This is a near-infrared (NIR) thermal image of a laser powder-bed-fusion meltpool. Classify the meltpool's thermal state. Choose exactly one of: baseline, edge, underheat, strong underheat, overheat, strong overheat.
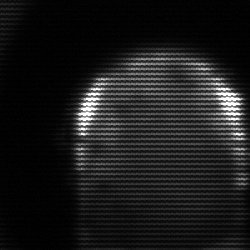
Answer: edge